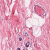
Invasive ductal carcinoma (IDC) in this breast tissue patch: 0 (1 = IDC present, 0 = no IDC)